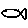
Label: fish